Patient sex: M
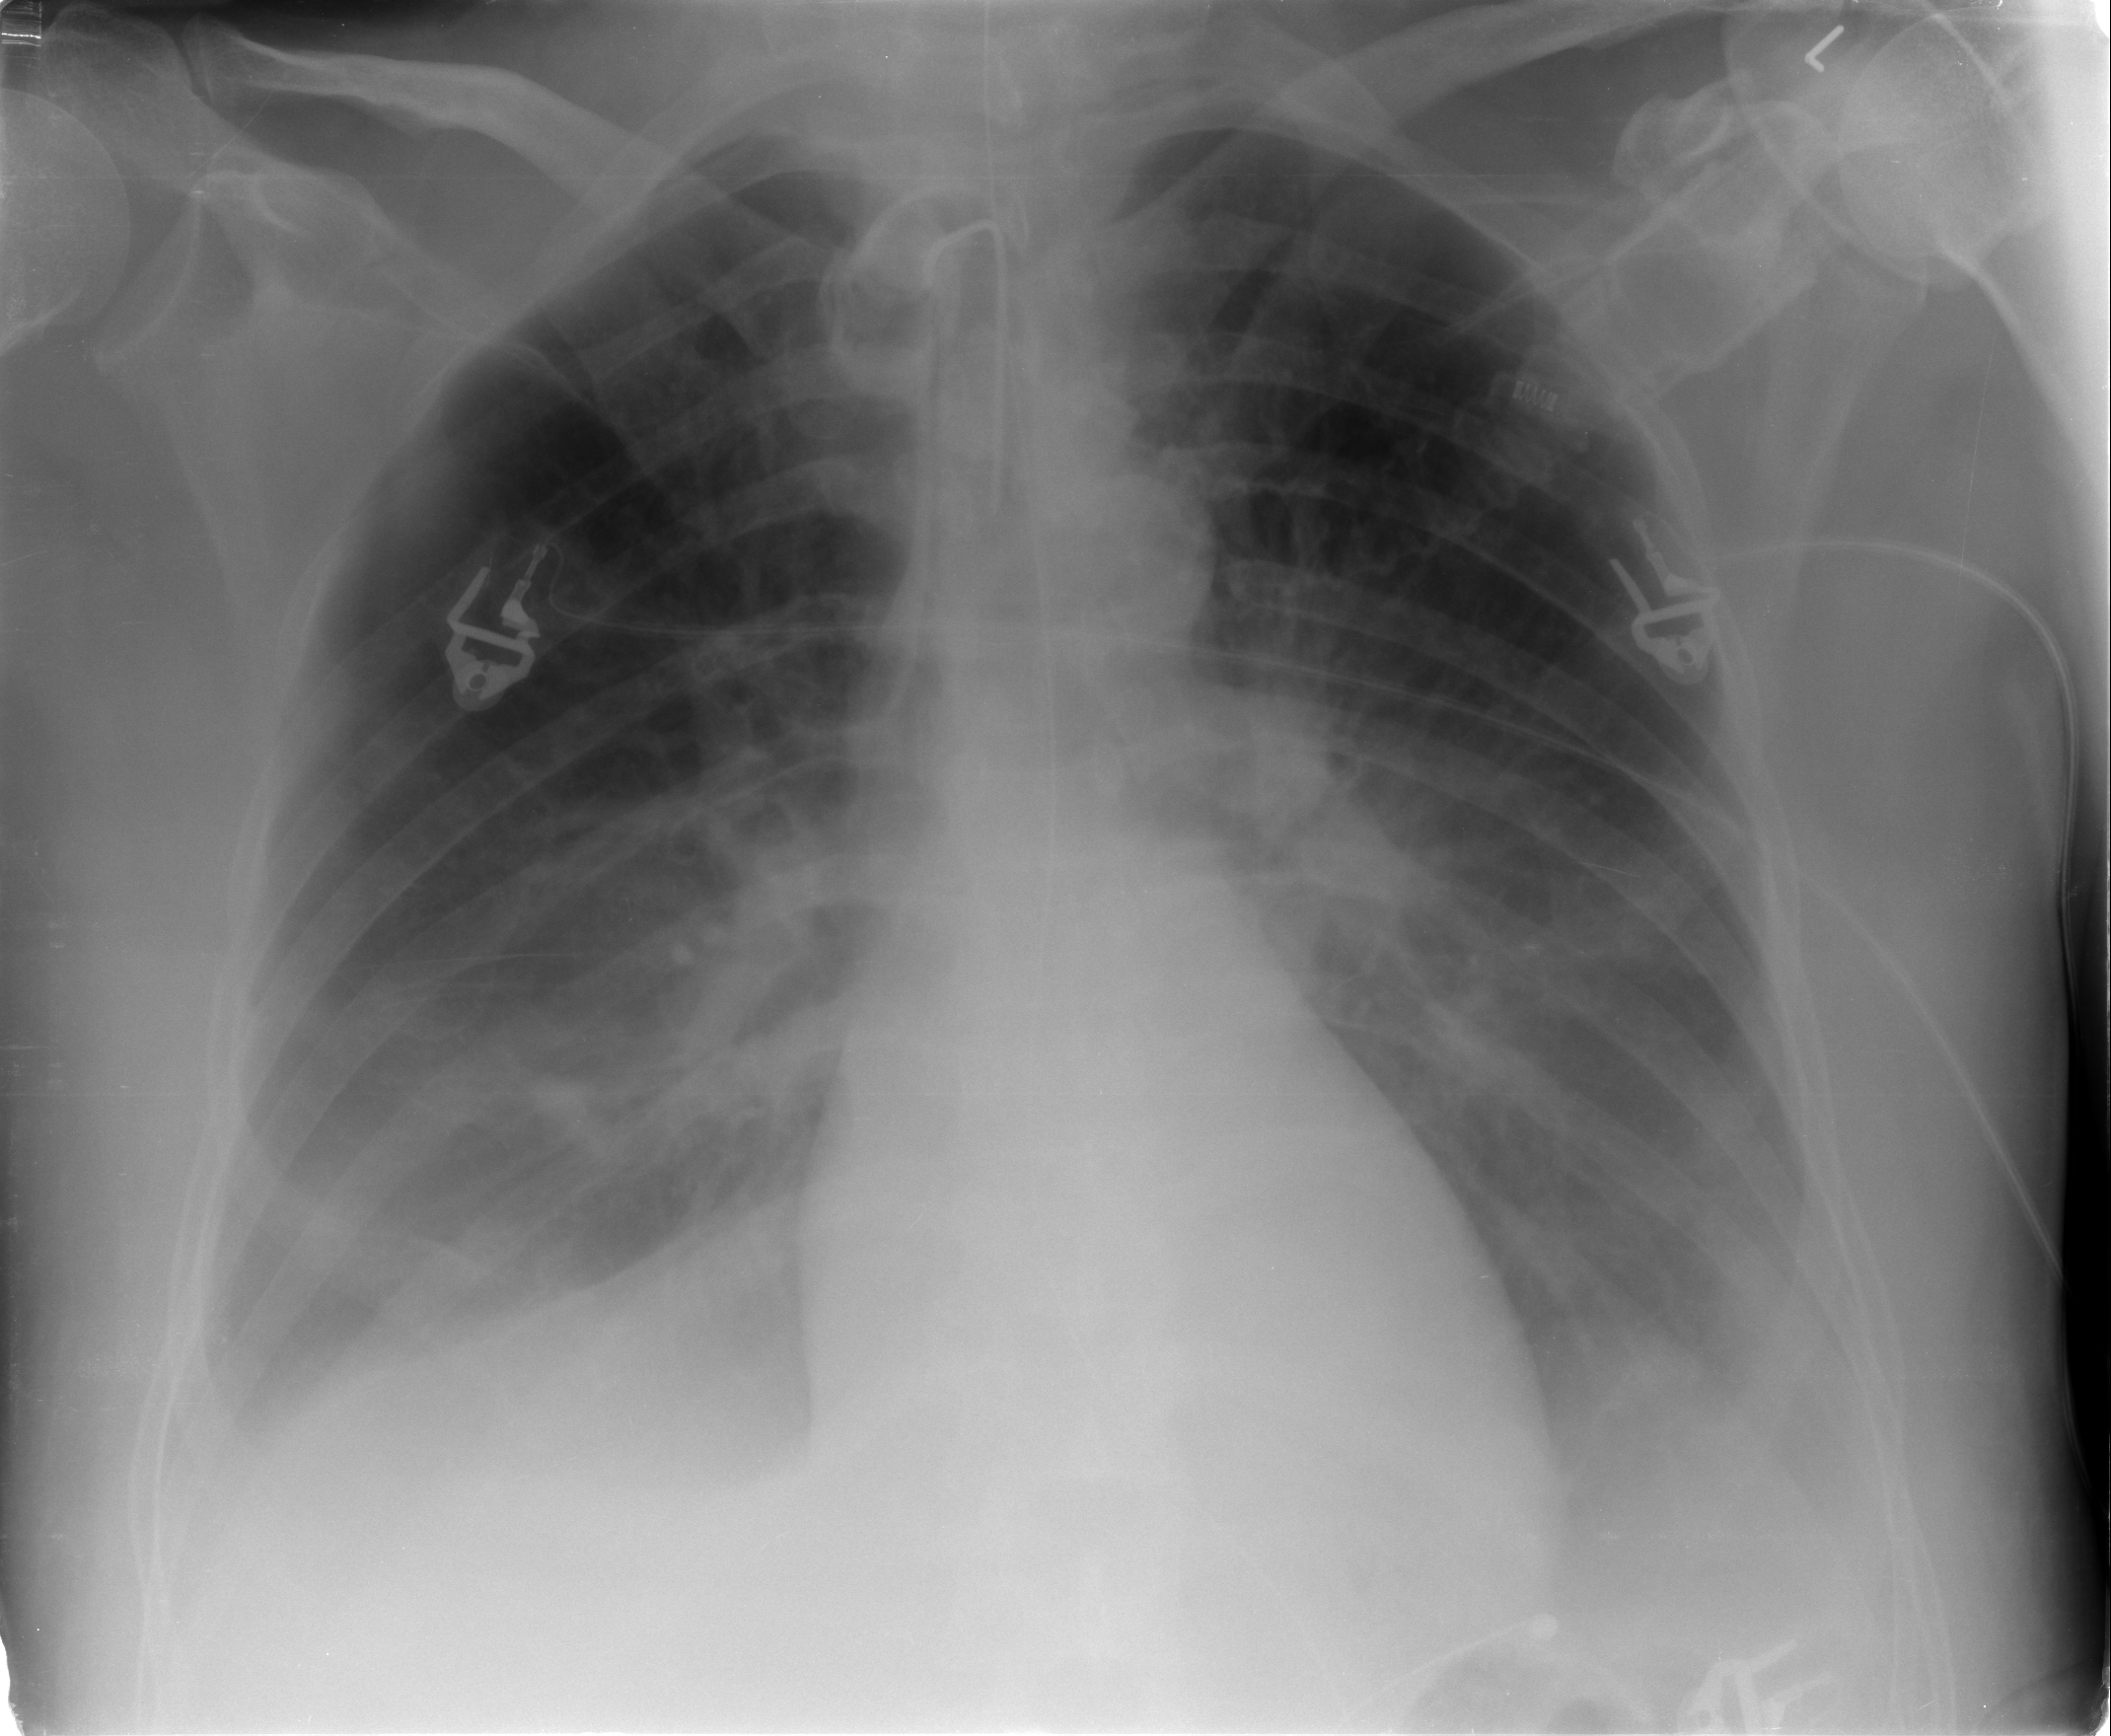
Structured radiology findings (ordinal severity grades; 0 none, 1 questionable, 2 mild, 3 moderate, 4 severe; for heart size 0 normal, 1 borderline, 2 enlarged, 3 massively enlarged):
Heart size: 0
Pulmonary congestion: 0
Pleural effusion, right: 2
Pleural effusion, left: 2
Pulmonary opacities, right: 0
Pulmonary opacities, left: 0
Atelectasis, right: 2
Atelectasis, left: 2